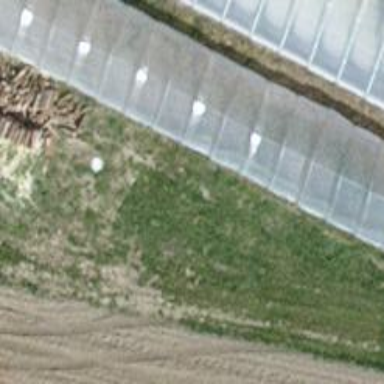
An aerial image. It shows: Greenhouse.